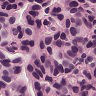
Metastatic tissue present: yes